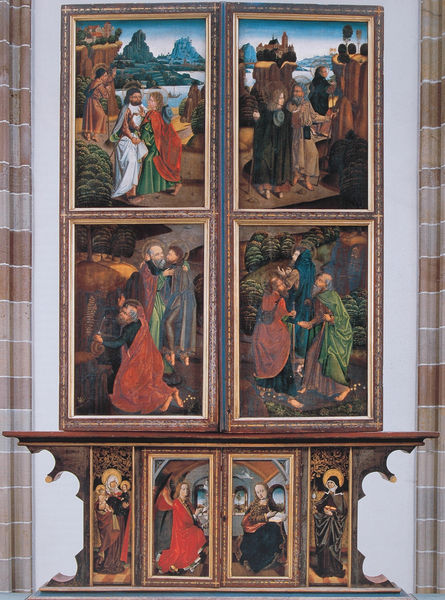
Titel: Hochaltar, geschlossener Zustand
Künstler: Maler der Klocker-Werkstatt
Standort: Bozen
Institution: Franziskanerkirche
Schlagwörter: berg, felsen, flügel, gott, himmel, wasser, grün, menschen, ocker, see, braun, bunt, fenster, holz, rot, malerei, bibel, geschichte, stein, tod, trauer, erde, kirche, gold, mantel, kind, gotik, engel, deutschland, farbig, schiff, kuss, berge, farben, geschlossen, foto, außen, burg, religion, münchen, nonne, mythologie, altar, hochaltar, heiligenschein, anhänger, nimbus, gotisch, christus, jesus, christlich, mythos, heilige, jünger, maria, madonna, szenen, anna, tafelbild, josef, verkündigung, geburt, abbildungen, predella, retabel, viertel, flügelaltar, apostel, gabriel, altarbilder, verkündung, judas, ölberg, altarretabel, klappaltar, seitenaltar, wandelaltar, alte pinakothek, verrat, genezareth, heilge